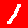
Digit: 1